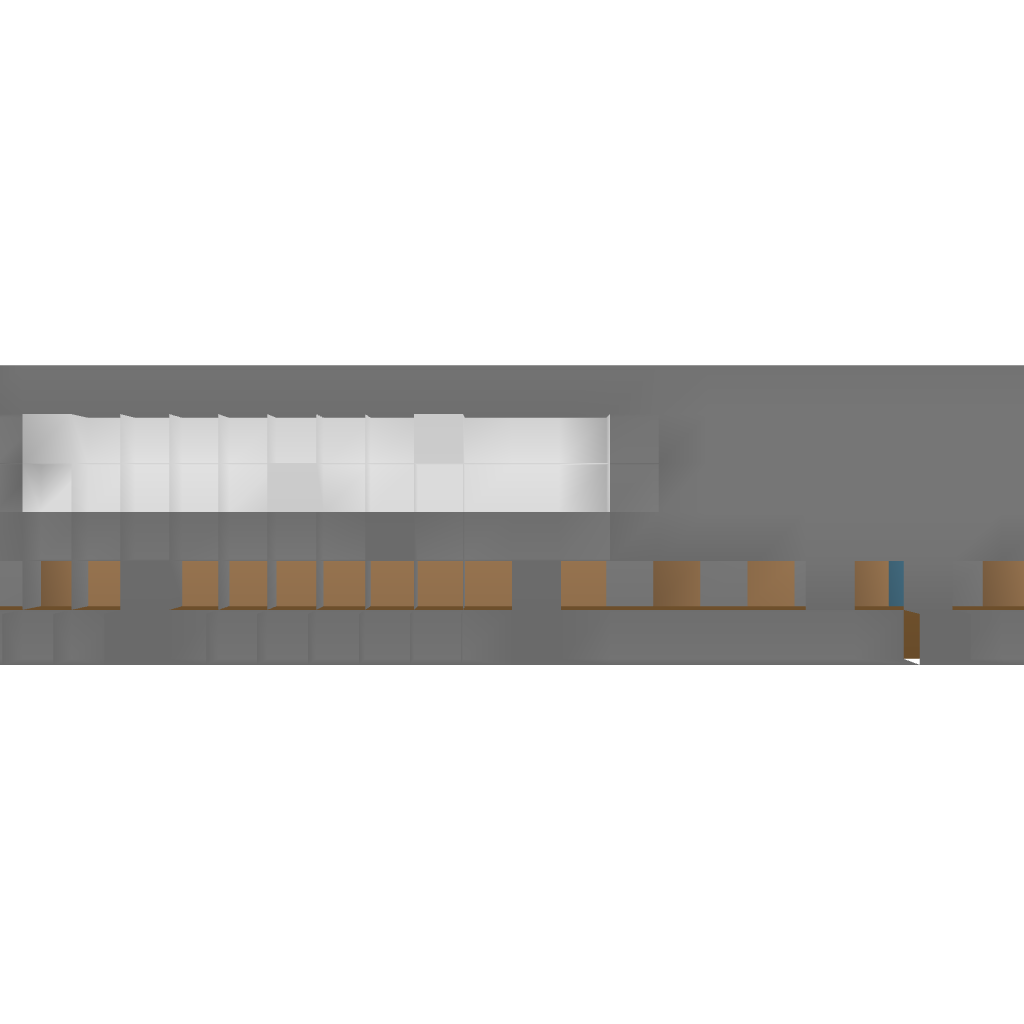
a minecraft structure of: Minecraft Grocery Store bad low quality